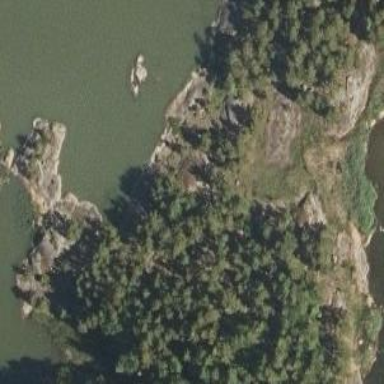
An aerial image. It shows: Landscape of bare rock.